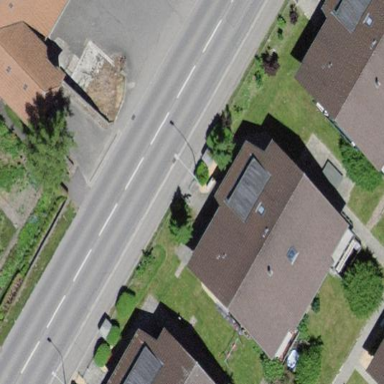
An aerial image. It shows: Residential building with gabled roof.